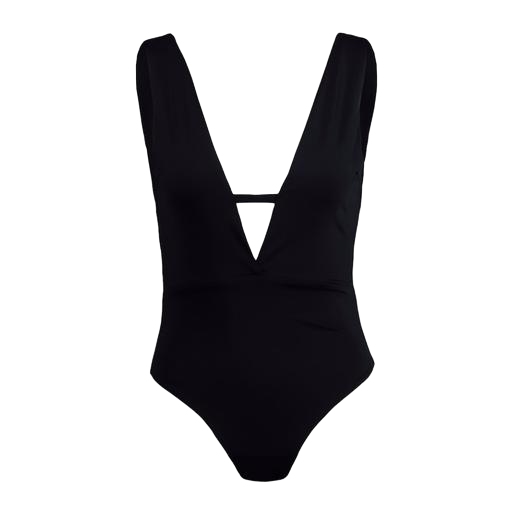
black plunge bodysuit, black one piece, black mira cape-effect bodysuit, white background